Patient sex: M
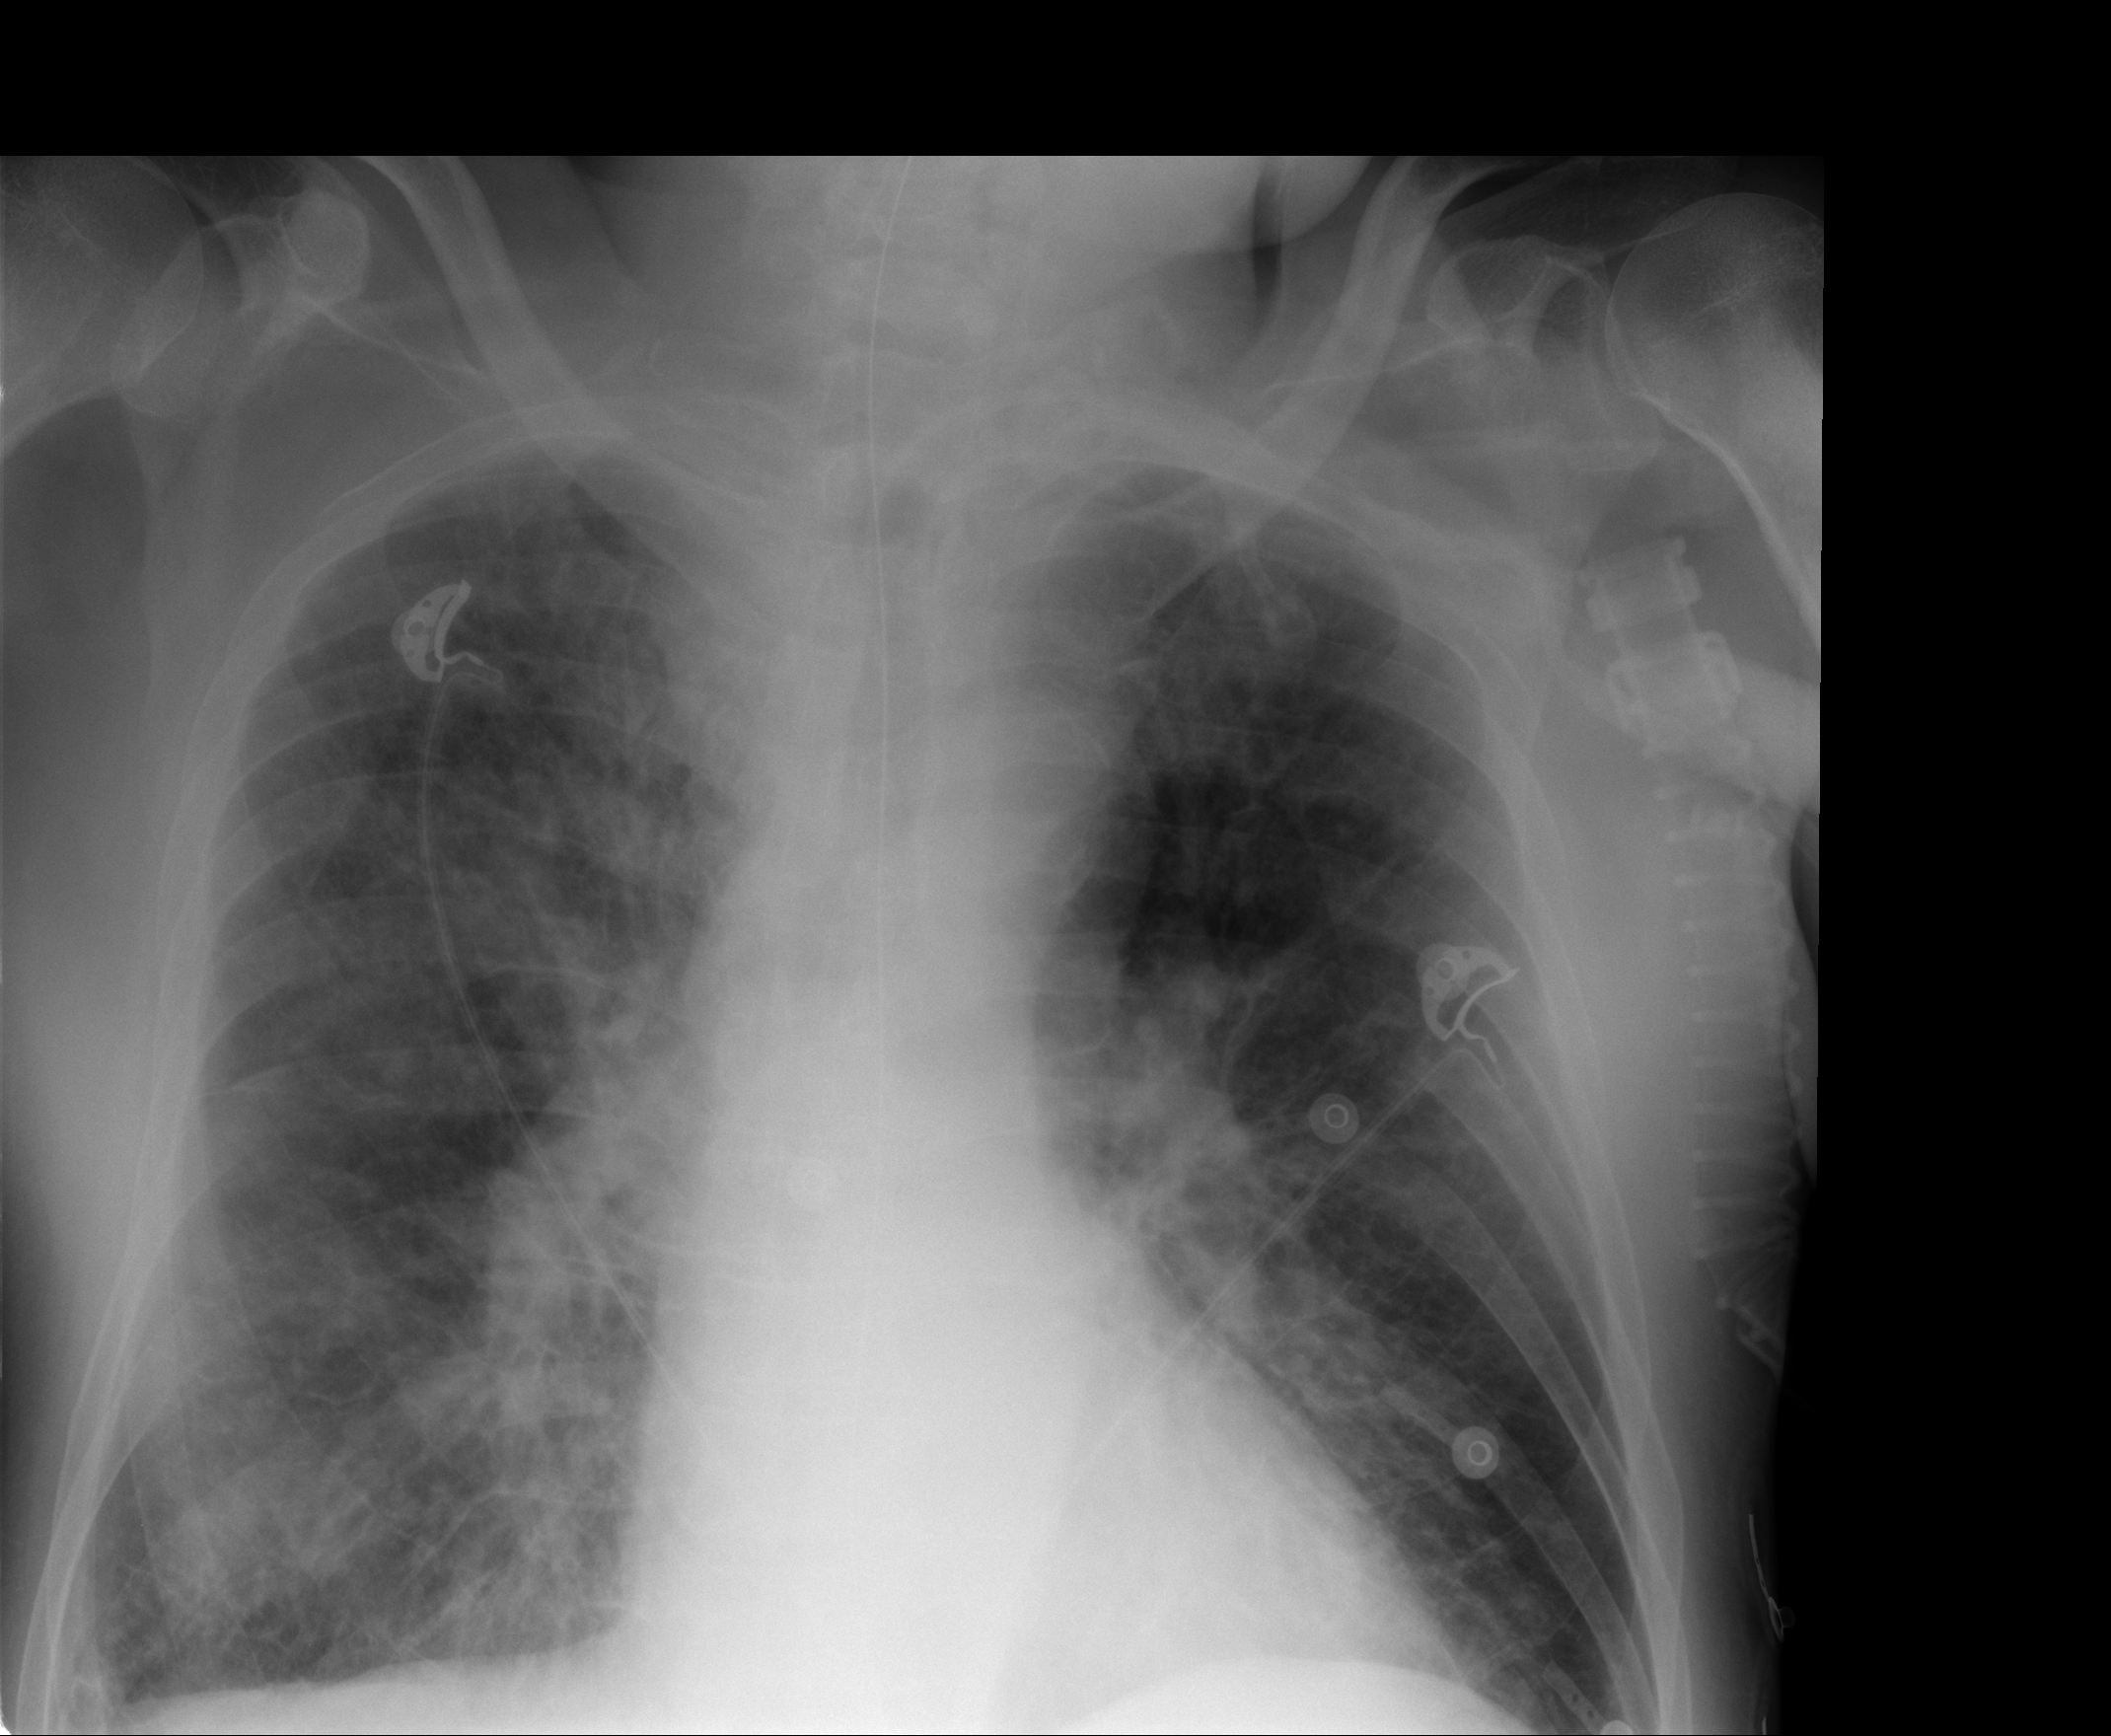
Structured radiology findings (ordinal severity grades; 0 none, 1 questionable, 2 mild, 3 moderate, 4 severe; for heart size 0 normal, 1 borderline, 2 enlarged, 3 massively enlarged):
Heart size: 0
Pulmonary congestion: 3
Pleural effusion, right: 0
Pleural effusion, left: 0
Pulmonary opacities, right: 2
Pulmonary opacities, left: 2
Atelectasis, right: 2
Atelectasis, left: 2